Question:
'''
<div class='noshop-products-div'><div class='noshop-products' align='center'>
<!-- -------------------- NoShop Item: The Dream Giver Library / The Dream Giver -------------------- -->
<div class='noshop-product '>
<div class=noshop-product-imagebox width=83 style="width:83px;" >
<a href="http://jesper.angelo.net/wordpress/noshop/" /><img class=noshop-product-image width=83 style="width:83px;" src="./wp-content/themes/mingle-theme/parallelus-mingle/assets/images/skins/skin-7/bw/products/dreamgiver/dreamgiver.png" /></a>
</div>
<div class=noshop-product-textbox>
<a href="http://jesper.angelo.net/wordpress/noshop/" /><div class=noshop-product-title>The Dream Giver</div></a>
<div class=noshop-product-desc>
&nbsp;
</div>
<div class=noshop-product-subtable>
&nbsp;
</div>
</div>
</div>
<!-- -------------------- NoShop Item: The Dream Giver Library / The Dream Giver DVD -------------------- -->
<div class='noshop-product '>
<div class=noshop-product-imagebox width=83 style="width:83px;" >
<a href="http://jesper.angelo.net/wordpress/noshop/" /><img class=noshop-product-image width=83 style="width:83px;" src="./wp-content/themes/mingle-theme/parallelus-mingle/assets/images/skins/skin-7/bw/products/dreamgiver/dreamgiverdvd.png" /></a>
</div>
<div class=noshop-product-textbox>
<a href="http://jesper.angelo.net/wordpress/noshop/" /><div class=noshop-product-title>The Dream Giver DVD</div></a>
<div class=noshop-product-desc>
&nbsp;
</div>
<div class=noshop-product-subtable>
&nbsp;
</div>
</div>
</div>
<!-- -------------------- NoShop Item: The Dream Giver Library / The Dream Giver CD -------------------- -->
<div class='noshop-product '>
<div class=noshop-product-imagebox width=83 style="width:83px;" >
<a href="http://jesper.angelo.net/wordpress/noshop/" /><img class=noshop-product-image width=83 style="width:83px;" src="./wp-content/themes/mingle-theme/parallelus-mingle/assets/images/skins/skin-7/bw/products/dreamgiver/dreamgivercd.png" /></a>
</div>
<div class=noshop-product-textbox>
<a href="http://jesper.angelo.net/wordpress/noshop/" /><div class=noshop-product-title>The Dream Giver CD</div></a>
<div class=noshop-product-desc>
&nbsp;
</div>
<div class=noshop-product-subtable>
&nbsp;
</div>
</div>
</div>
<!-- -------------------- NoShop Item: The Dream Giver Library / The Dream Giver Workbook -------------------- -->
<div class='noshop-product '>
<div class=noshop-product-imagebox width=83 style="width:83px;" >
<a href="http://jesper.angelo.net/wordpress/noshop/" /><img class=noshop-product-image width=83 style="width:83px;" src="./wp-content/themes/mingle-theme/parallelus-mingle/assets/images/skins/skin-7/bw/products/dreamgiver/dreamgiverworkbook.png" /></a>
</div>
<div class=noshop-product-textbox>
<a href="http://jesper.angelo.net/wordpress/noshop/" /><div class=noshop-product-title>The Dream Giver Workbook</div></a>
<div class=noshop-product-desc>
&nbsp;
</div>
<div class=noshop-product-subtable>
&nbsp;
</div>
</div>
</div>
<!-- -------------------- NoShop Item: The Dream Giver Library / The Dream Giver for Teens -------------------- -->
<div class='noshop-product '>
<div class=noshop-product-imagebox width=83 style="width:83px;" >
<a href="http://jesper.angelo.net/wordpress/noshop/" /><img class=noshop-product-image width=83 style="width:83px;" src="./wp-content/themes/mingle-theme/parallelus-mingle/assets/images/skins/skin-7/bw/products/dreamgiver/dreamgiverteens.png" /></a>
</div>
<div class=noshop-product-textbox>
<a href="http://jesper.angelo.net/wordpress/noshop/" /><div class=noshop-product-title>The Dream Giver for Teens</div></a>
<div class=noshop-product-desc>
&nbsp;
</div>
<div class=noshop-product-subtable>
&nbsp;
</div>
</div>
</div>
<!-- -------------------- NoShop Item: The Dream Giver Library / The Dream Giver for Parents -------------------- -->
<div class='noshop-product last-product'>
<div class=noshop-product-imagebox width=83 style="width:83px;" >
<a href="http://jesper.angelo.net/wordpress/noshop/" /><img class=noshop-product-image width=83 style="width:83px;" src="./wp-content/themes/mingle-theme/parallelus-mingle/assets/images/skins/skin-7/bw/products/dreamgiver/dreamgiverparents.png" /></a>
</div>
<div class=noshop-product-textbox>
<a href="http://jesper.angelo.net/wordpress/noshop/" /><div class=noshop-product-title>The Dream Giver for Parents</div></a>
<div class=noshop-product-desc>
&nbsp;
</div>
<div class=noshop-product-subtable>
&nbsp;
</div>
</div>
</div>
</div><!--End Products DIV -->
/* No Shop Categories */
.The_Dream_Giver_Library {
background: #cf2426;
background: -moz-linear-gradient(top, #cf2426 0%, #ac1e1f 100%);
background: -webkit-gradient(linear, left top, left bottom, color-stop(0%,#cf2426), color-stop(100%,#ac1e1f));
background: -webkit-linear-gradient(top, #cf2426 0%,#ac1e1f 100%);
background: -o-linear-gradient(top, #cf2426 0%,#ac1e1f 100%);
background: -ms-linear-gradient(top, #cf2426 0%,#ac1e1f 100%);
filter: progid:DXImageTransform.Microsoft.gradient( startColorstr='#cf2426', endColorstr='#ac1e1f',GradientType=0 );
background: linear-gradient(top, #cf2426 0%,#ac1e1f 100%);
}
/* No Shop Products */
.noshop-category {
color: #fff;
width: 100%;
margin: 0 auto;
margin-bottom: 5px;
text-align: center;
padding-top: 3px;
font-weight: bold;
font-size: 18px;
height: 30px;
-webkit-box-shadow: 1px 1px 10px 1px rgba(0, 0, 0, .3);
-moz-box-shadow: 1px 1px 10px 1px rgba(0, 0, 0, .3);
box-shadow: 1px 1px 10px 1px rgba(0, 0, 0, .3);
border: 1px solid rgba(0,0,0,0.4);
}
.noshop-products-div {
margin: 0 auto;
text-align: center;
}
.noshop-products {
margin: 0 auto;
height: 190px;
background: #fefefe;
background: -moz-linear-gradient(top, #fefefe 0%, #d3d3d3 100%);
background: -webkit-gradient(linear, left top, left bottom, color-stop(0%,#fefefe), color-stop(100%,#d3d3d3));
background: -webkit-linear-gradient(top, #fefefe 0%,#d3d3d3 100%);
background: -o-linear-gradient(top, #fefefe 0%,#d3d3d3 100%);
background: -ms-linear-gradient(top, #fefefe 0%,#d3d3d3 100%);
filter: progid:DXImageTransform.Microsoft.gradient( startColorstr='#fefefe', endColorstr='#d3d3d3',GradientType=0 );
background: linear-gradient(top, #fefefe 0%,#d3d3d3 100%);
-webkit-box-shadow: 1px 1px 10px 1px rgba(0, 0, 0, .3);
-moz-box-shadow: 1px 1px 10px 1px rgba(0, 0, 0, .3);
box-shadow: 1px 1px 10px 1px rgba(0, 0, 0, .3);
border: 1px solid rgba(0,0,0,0.4);
margin-top: 10px;
display:-moz-inline-stack;
display:inline-block;
text-align: cente;
}
.noshop-product {
display:-moz-inline-stack;
display:inline-block;
width: 115px;
height: 170px;
margin: 10px 0px;
border-right: 1px solid #939598;
}
.last-product {
border-right: none;
}
.noshop-product-imagebox {
margin: 0 auto;
width: 83px;
}
.noshop-product-imagebox img {
height: 115px;
}
.noshop-product-textbox {
text-align: center;
padding: 0px 15px;
}
.noshop-product-textbox a, .noshop-product-textbox a:visited, .noshop-product-textbox a:link {
color: #000;
font-size: 10px;
font-weight: bold;
}
'''
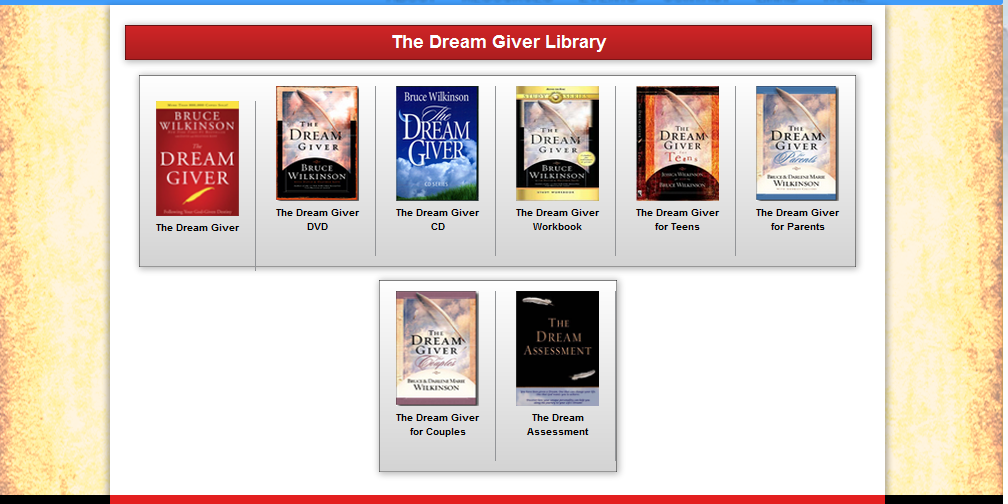
Answer: You simply need this:
'''
.noshop-product {
vertical-align: top
}
'''
There are two reasons for your problem: the default 'vertical-align' is 'baseline', and the text inside '.noshop-product's all have two lines of text.